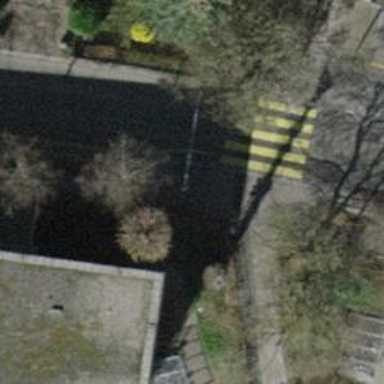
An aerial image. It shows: Paved footway with zebra crossing.